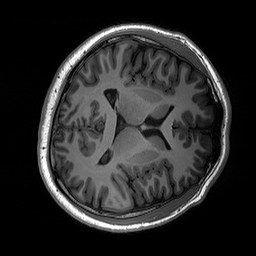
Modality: T1w
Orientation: axial
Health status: healthy
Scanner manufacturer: siemens
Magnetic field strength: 3 T
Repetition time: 2.3 s
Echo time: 0.00236 s